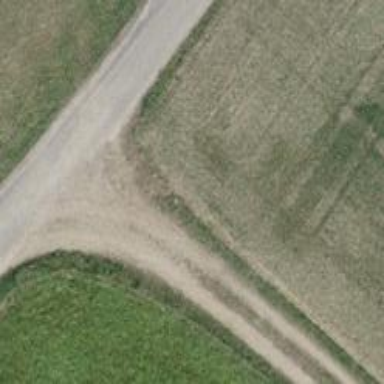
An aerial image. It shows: Compacted track road with grade3 tracktype.